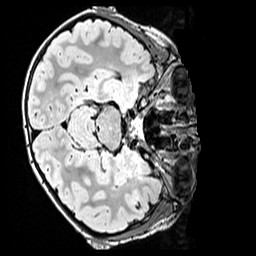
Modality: FLAIR
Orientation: axial
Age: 10
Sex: male
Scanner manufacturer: siemens
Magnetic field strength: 3 T
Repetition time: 5 s
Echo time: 0.388 s